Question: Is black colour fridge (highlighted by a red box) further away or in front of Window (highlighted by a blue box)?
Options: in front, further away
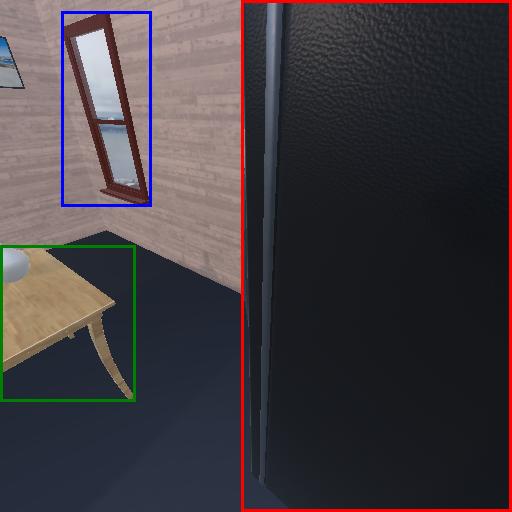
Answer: in front